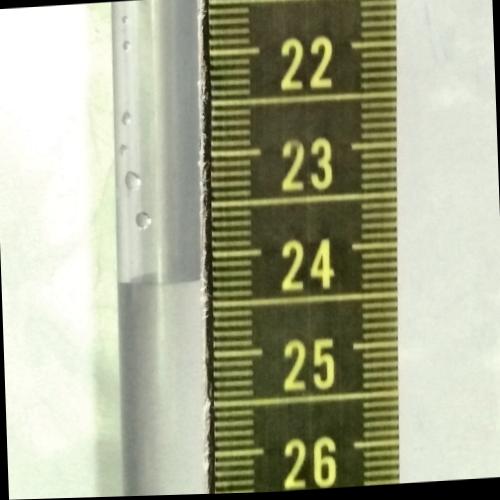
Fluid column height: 24.3 cm